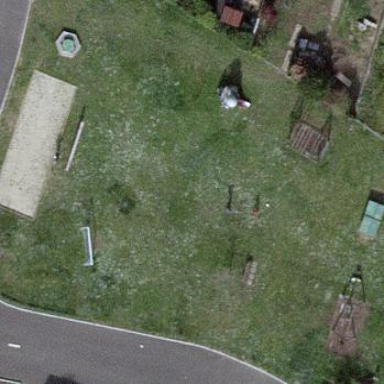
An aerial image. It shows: Recreation ground.